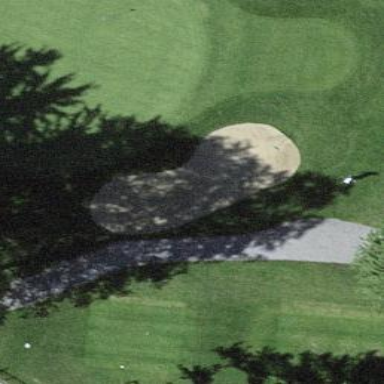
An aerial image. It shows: Sandy area is golf bunker.